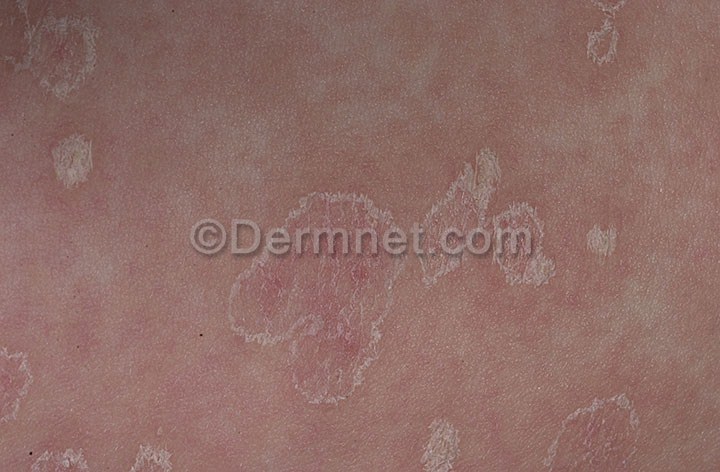
Disease: Psoriasis pictures Lichen Planus and related diseases